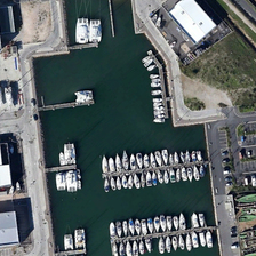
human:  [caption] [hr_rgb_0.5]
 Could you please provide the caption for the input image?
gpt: The port covers a very wide range.

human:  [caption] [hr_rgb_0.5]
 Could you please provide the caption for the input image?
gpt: The harbour covers a very wide area.

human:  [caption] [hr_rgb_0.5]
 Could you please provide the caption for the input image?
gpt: Port covers a very wide area.

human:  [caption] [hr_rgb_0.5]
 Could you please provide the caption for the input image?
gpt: The port covers a very wide range.

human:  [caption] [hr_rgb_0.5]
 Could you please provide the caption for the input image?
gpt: This port covers a large area.